Question: I'm trying to place a simple logo img next to a row of tabs, but it seems the default behavior is for the tabs to take up all horizontal space even if it isn't required to display the tabs. I tried using layout="row" on the containing div, but that made the tabs disappear leaving just the image. Is it possible?
Edit: In response to @nitin below - Your code does not quite do what I'm asking. See the picture of your codes results.

Let me clarify. I'd like the image to be on the same horizontal as the tab buttons, where the red-underlined text is. Like so:
ONE TWO (some space) Image
{
(Some tab content)
}
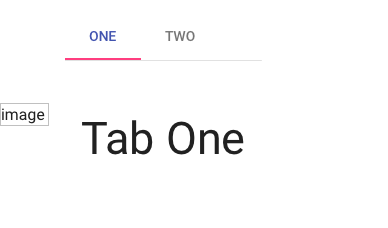
Answer: this will work
'''
<md-content class="md-padding">
<md-tabs md-dynamic-height md-border-bottom>
<md-tab label="one">
<md-content class="md-padding">
<h1 class="md-display-2">Tab One</h1>
</md-content>
</md-tab>
<md-tab label="two">
<md-content class="md-padding">
<h1 class="md-display-2">Tab Two</h1>
</md-content>
</md-tab>
<md-tab>
<img src='' alt='image'>
</md-tab>
</md-tabs>
</md-content>
'''
Plunker <URL>